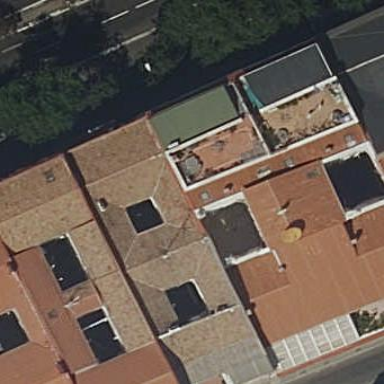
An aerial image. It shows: View of apartment building.